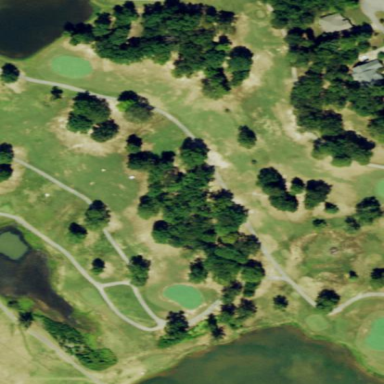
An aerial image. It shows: Grassy area designated as golf fairway.